Aerial crown-view tile of a tropical tree (Barro Colorado Island, Panama), acquired 20250414:
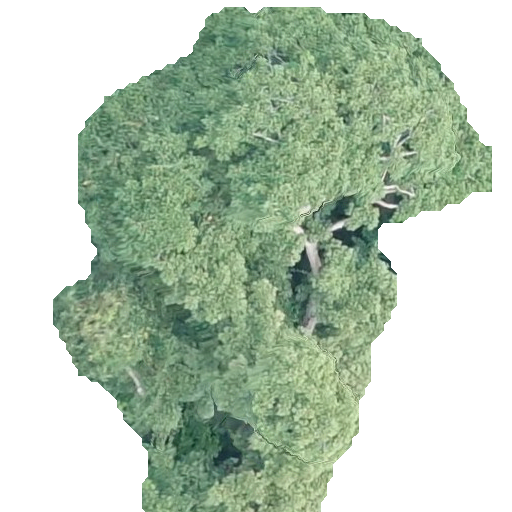
Species: Sterculia apetala
GBIF accepted scientific name: Sterculia apetala
Crown area: 223.496 m²